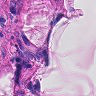
Metastatic tissue present: yes